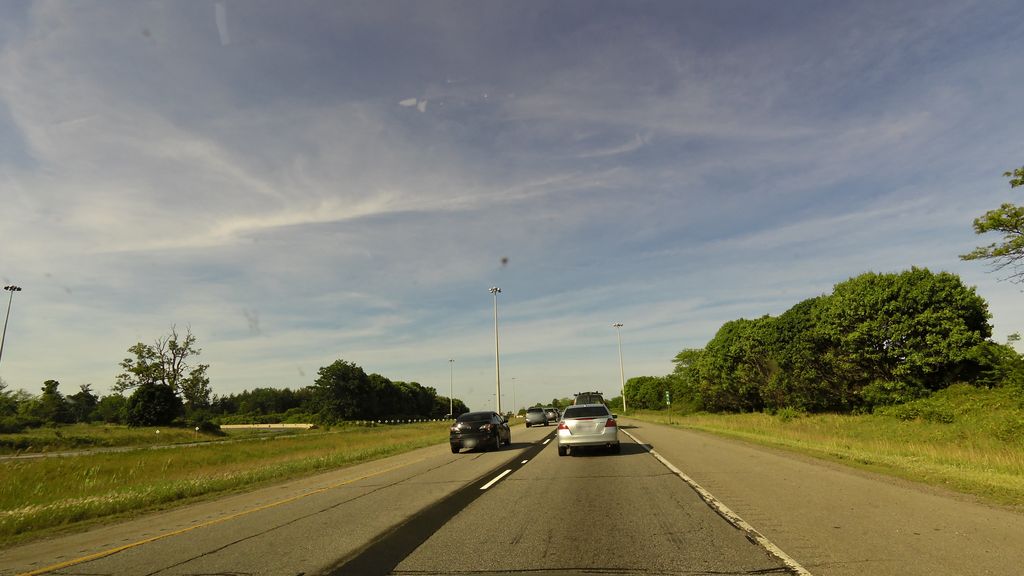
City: hamilton